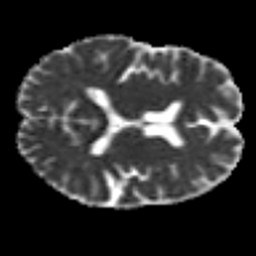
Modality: MD
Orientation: axial
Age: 37
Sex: male
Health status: ill
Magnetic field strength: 3 T
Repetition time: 9 s
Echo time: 0.093 s